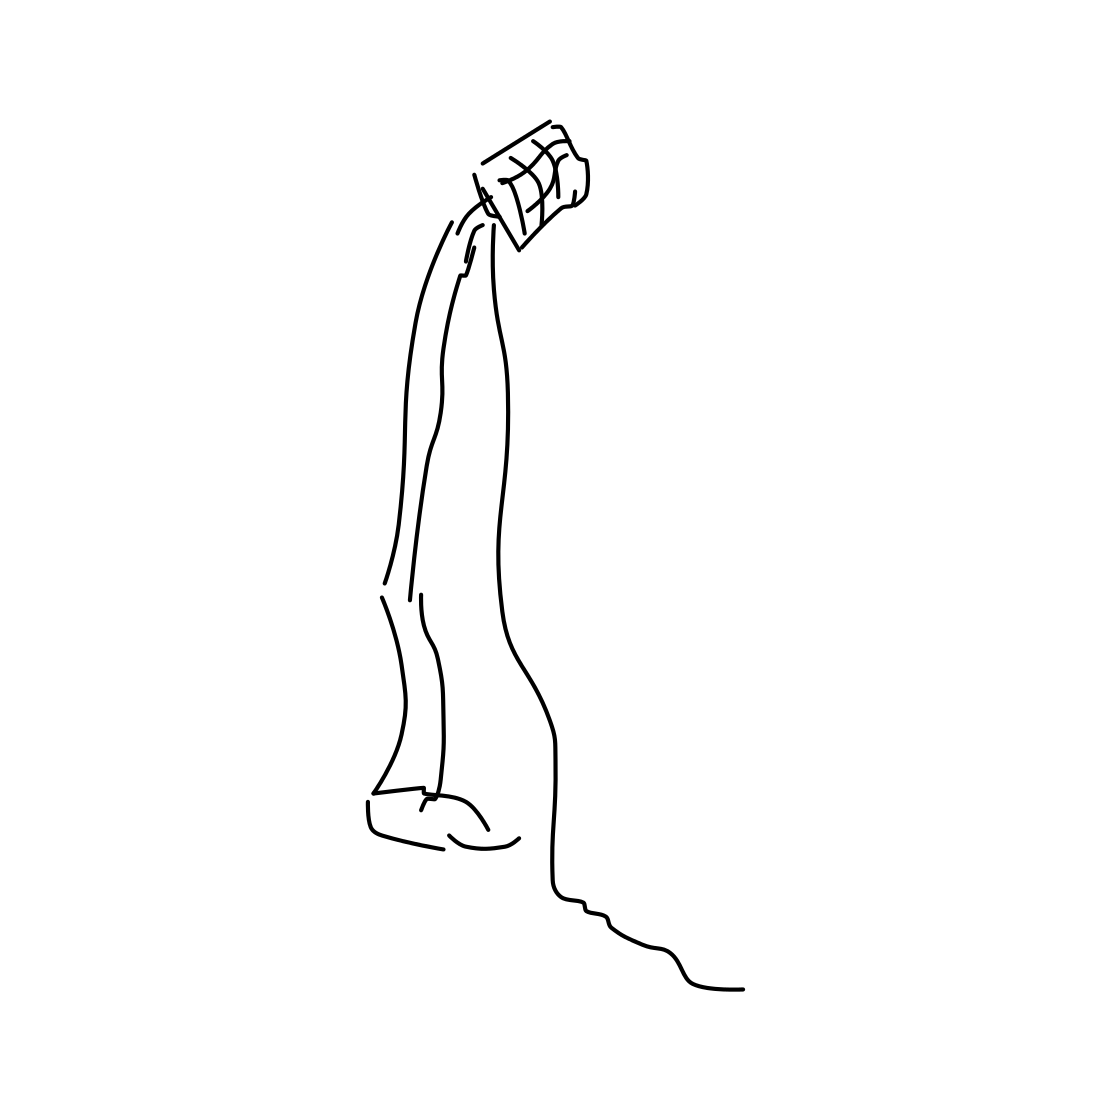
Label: microphone